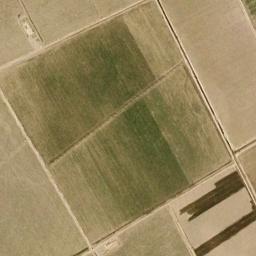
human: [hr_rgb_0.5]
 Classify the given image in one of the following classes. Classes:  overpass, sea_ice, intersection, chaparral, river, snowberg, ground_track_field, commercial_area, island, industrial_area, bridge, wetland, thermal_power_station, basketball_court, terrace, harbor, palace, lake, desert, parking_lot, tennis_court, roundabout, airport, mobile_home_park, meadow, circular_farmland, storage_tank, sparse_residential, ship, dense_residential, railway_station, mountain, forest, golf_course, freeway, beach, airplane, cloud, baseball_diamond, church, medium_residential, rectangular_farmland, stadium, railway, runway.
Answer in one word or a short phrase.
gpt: rectangular_farmland